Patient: sex M, age 46
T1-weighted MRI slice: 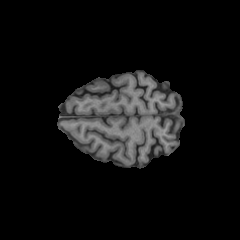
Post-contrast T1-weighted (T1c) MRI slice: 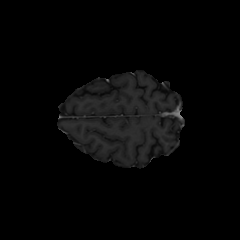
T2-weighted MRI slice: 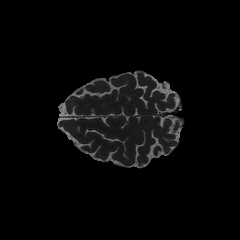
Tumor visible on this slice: no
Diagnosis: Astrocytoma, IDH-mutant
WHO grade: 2